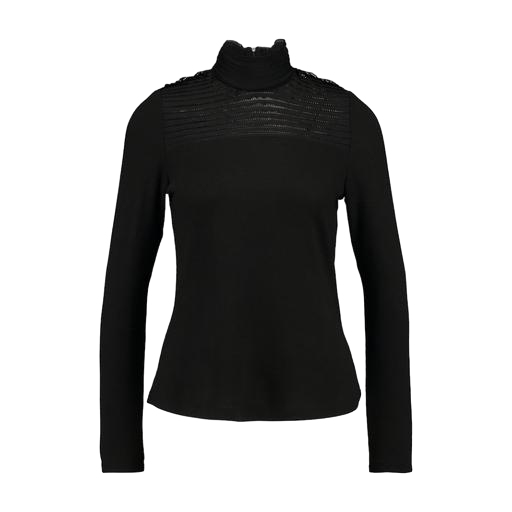
vero moda black high neck blouse, black polo-neck top, high-neck top, white background